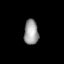
Tissue: lung
Cell type: Endothelial cells
Senescence score: 0.6322
Nuclear area (px): 350
Mean DAPI intensity: 157.209